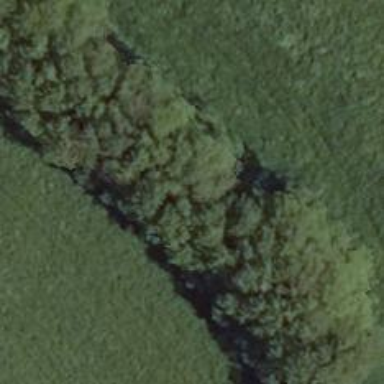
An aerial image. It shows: Row of trees in natural setting.